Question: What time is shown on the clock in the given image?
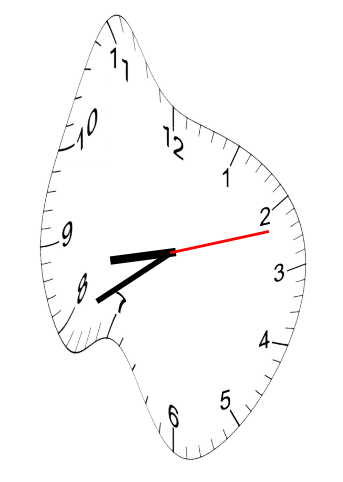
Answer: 08:40:12